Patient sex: M
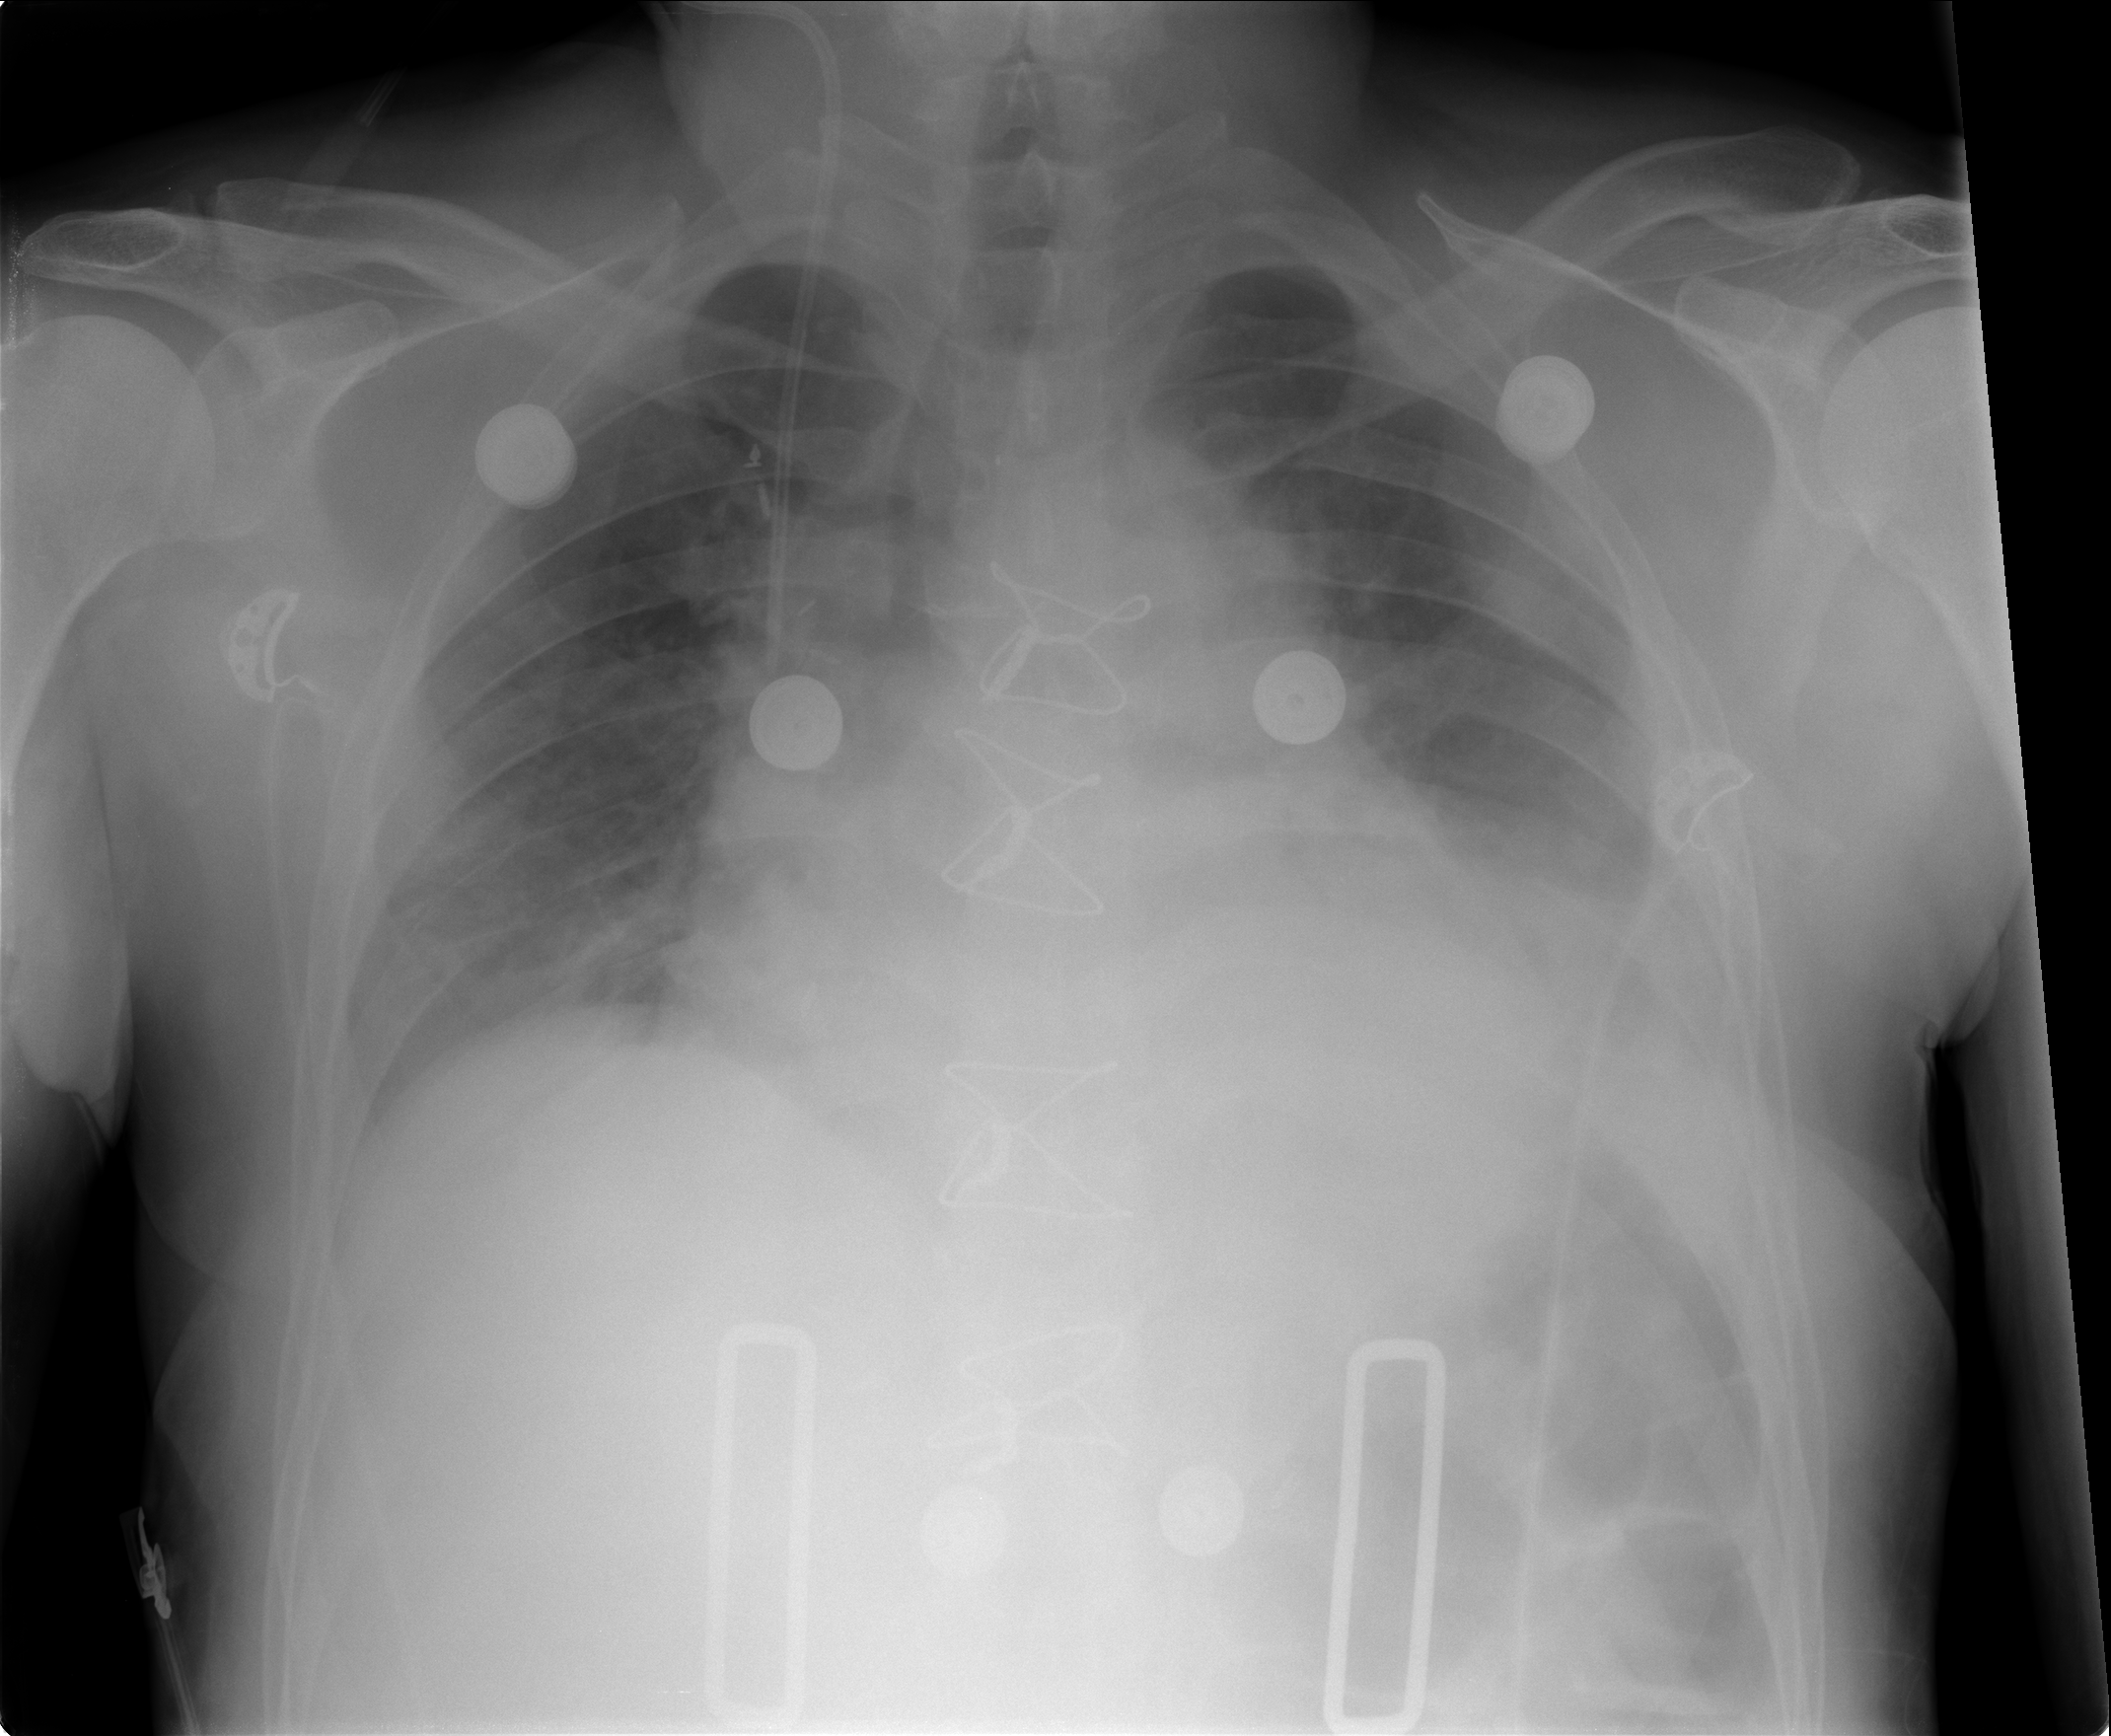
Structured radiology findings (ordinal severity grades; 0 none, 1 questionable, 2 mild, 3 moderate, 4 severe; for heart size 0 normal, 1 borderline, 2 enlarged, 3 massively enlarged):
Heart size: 2
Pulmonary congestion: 3
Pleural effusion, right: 2
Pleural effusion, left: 2
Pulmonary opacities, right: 0
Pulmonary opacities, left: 0
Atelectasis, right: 2
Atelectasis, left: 3